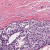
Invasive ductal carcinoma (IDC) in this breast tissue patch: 0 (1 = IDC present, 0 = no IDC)